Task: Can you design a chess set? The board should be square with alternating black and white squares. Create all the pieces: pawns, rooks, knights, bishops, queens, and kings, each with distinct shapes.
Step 2673:
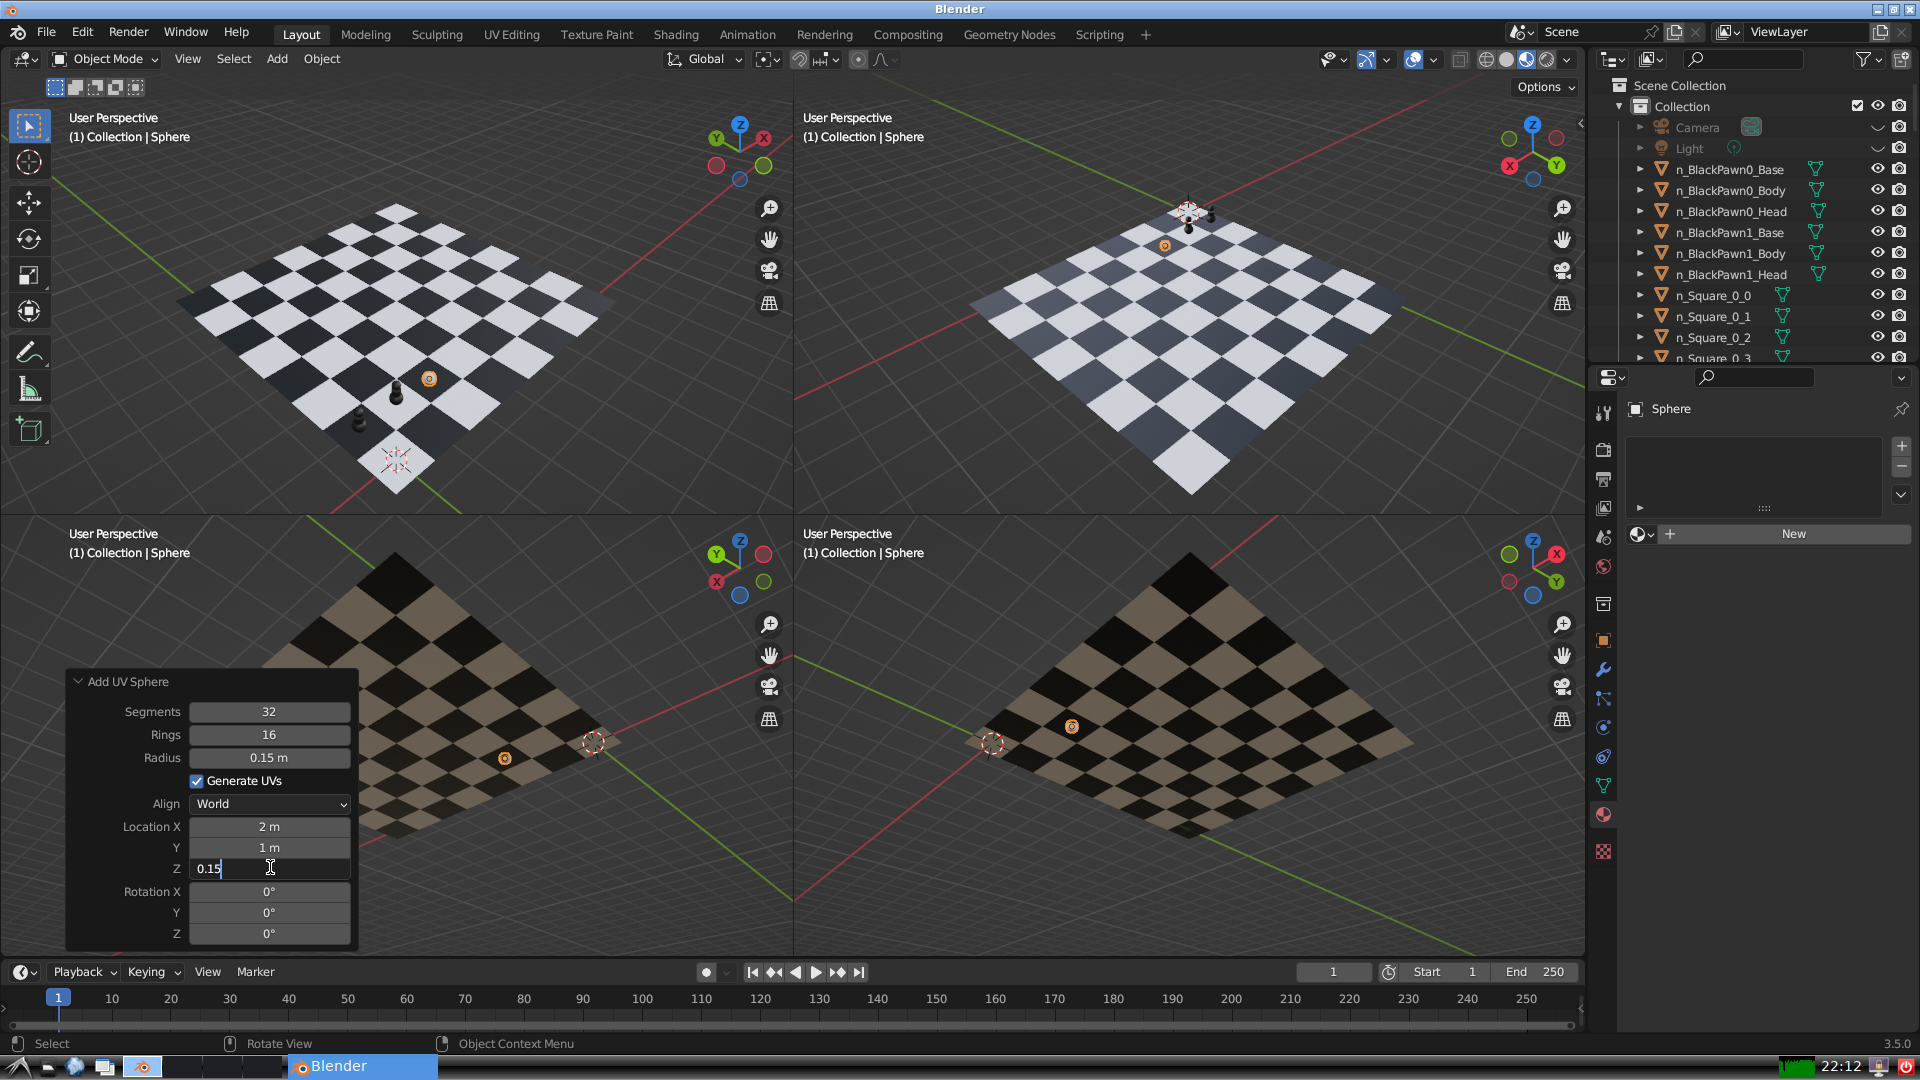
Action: {"key_press": ['Return']}